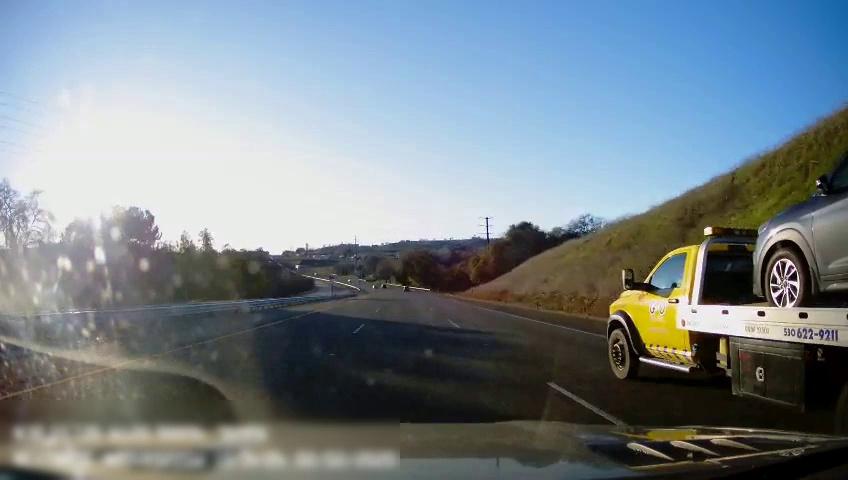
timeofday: Day
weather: Sunny
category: Drivable Space
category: Drivable Space
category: Vehicles | Truck
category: Lanes | Current Lane
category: Lanes | Current Lane
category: Lanes | Alternate Lane
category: Lanes | Alternate Lane